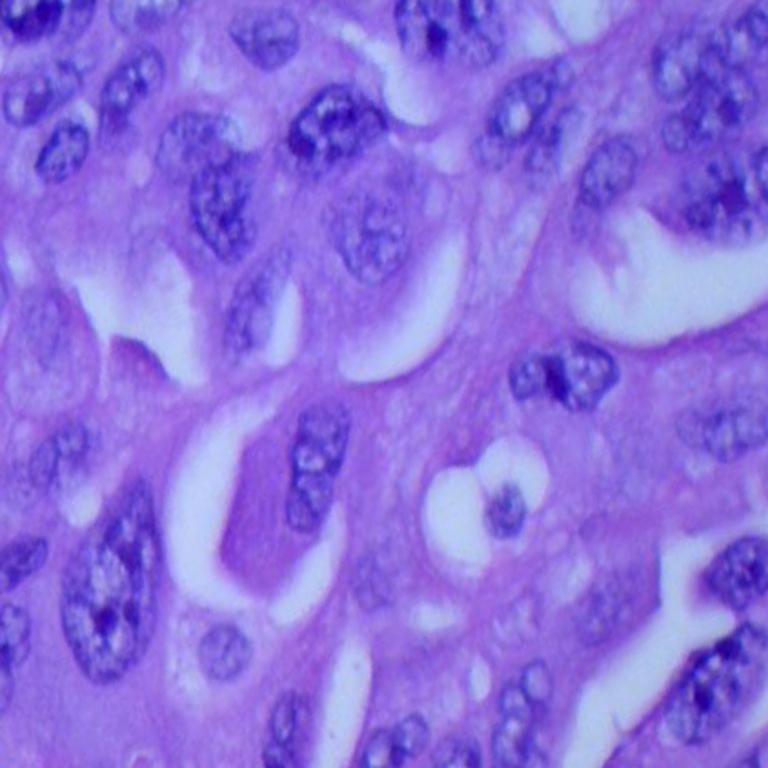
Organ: lung
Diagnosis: adenocarcinomas